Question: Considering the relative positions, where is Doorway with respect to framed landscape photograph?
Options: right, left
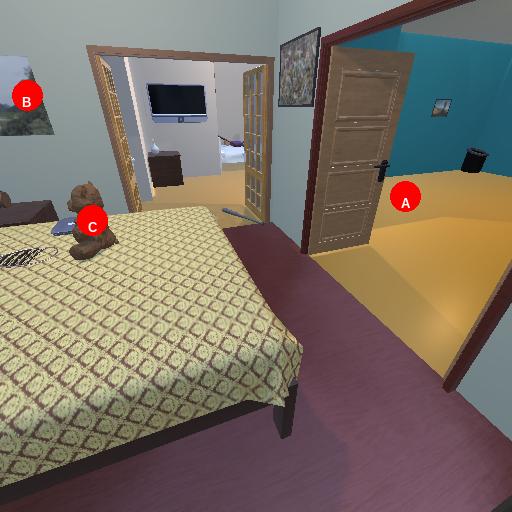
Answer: right